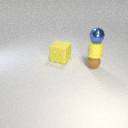
small yellow rubber cylinder below small blue metal sphere